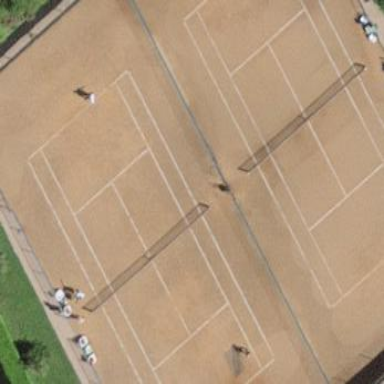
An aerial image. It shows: Tennis court on pitch.